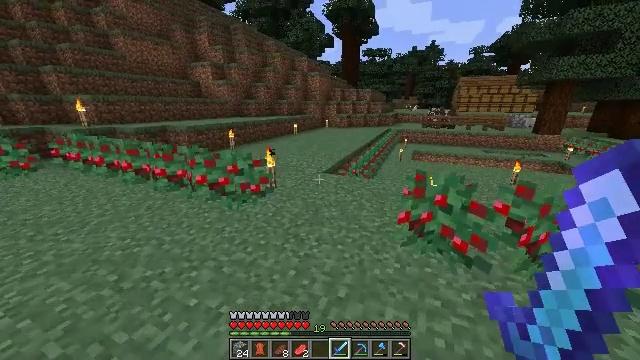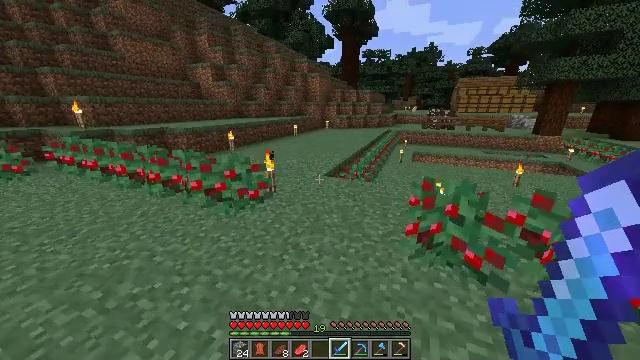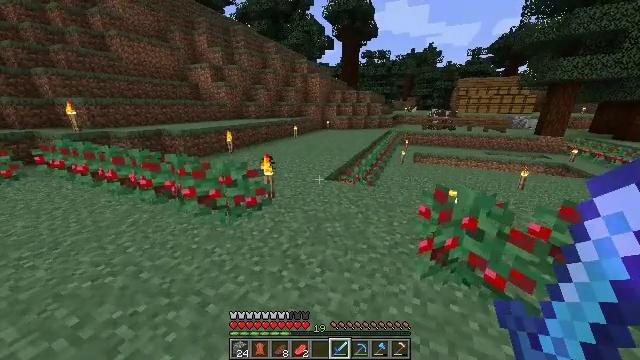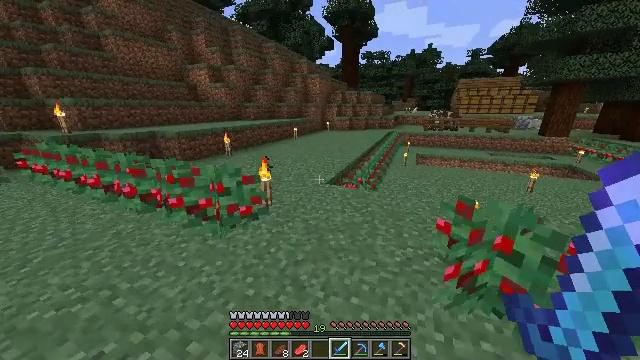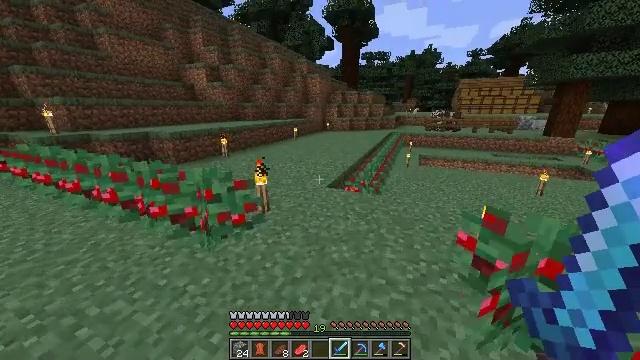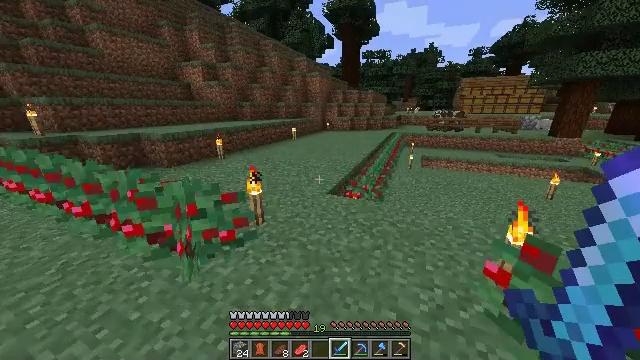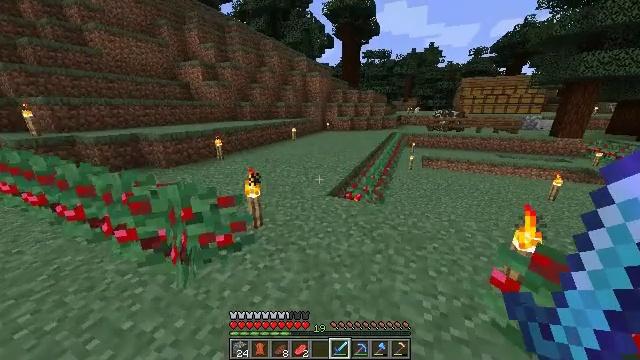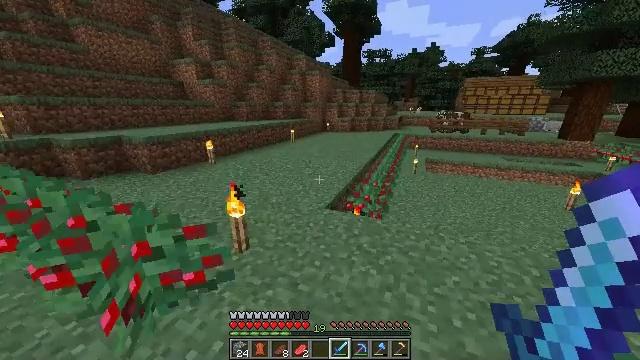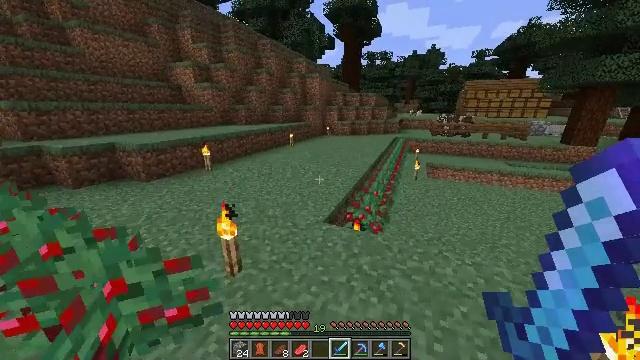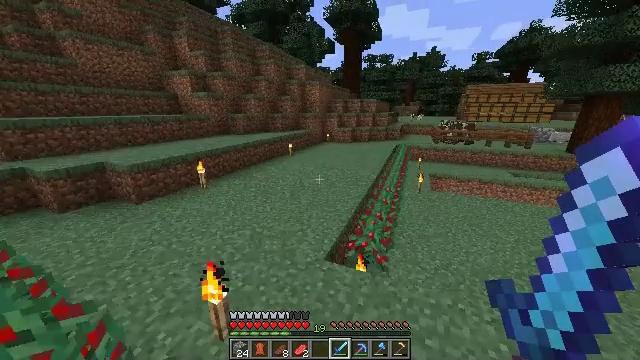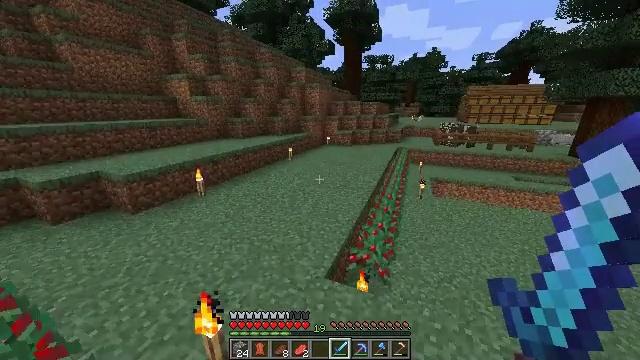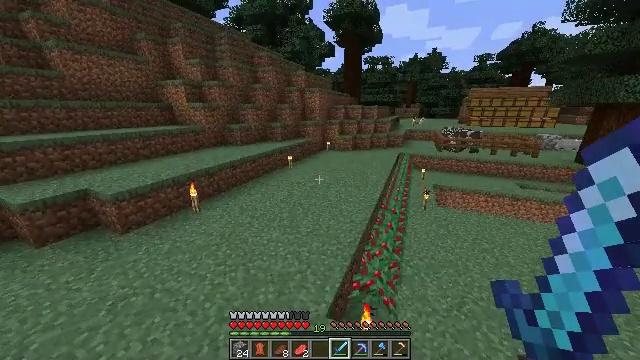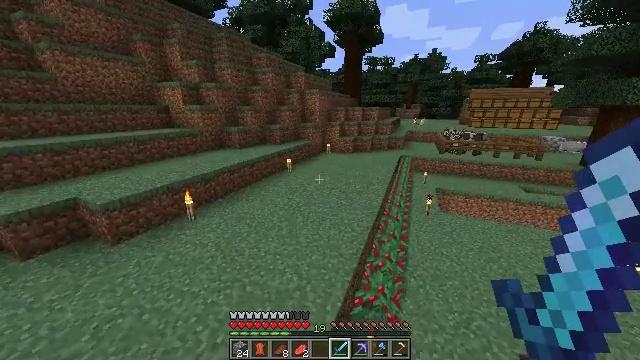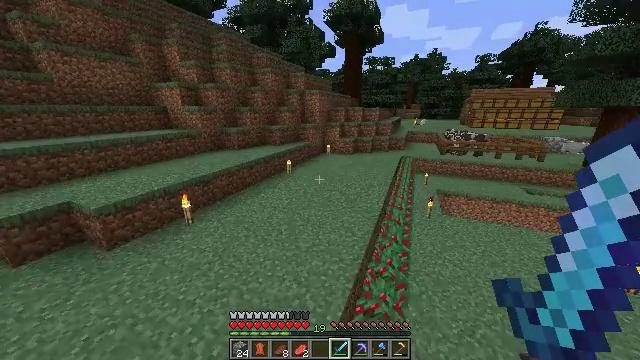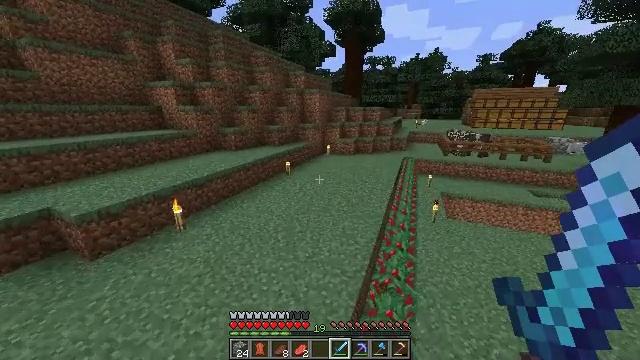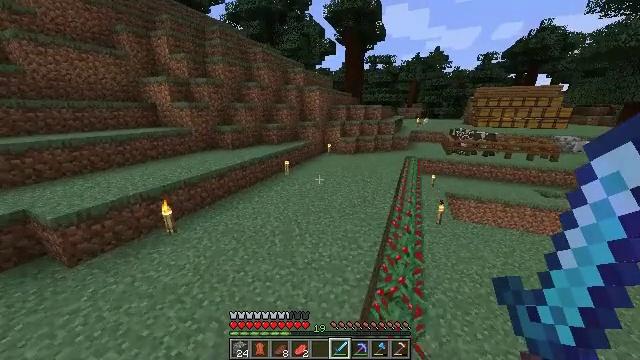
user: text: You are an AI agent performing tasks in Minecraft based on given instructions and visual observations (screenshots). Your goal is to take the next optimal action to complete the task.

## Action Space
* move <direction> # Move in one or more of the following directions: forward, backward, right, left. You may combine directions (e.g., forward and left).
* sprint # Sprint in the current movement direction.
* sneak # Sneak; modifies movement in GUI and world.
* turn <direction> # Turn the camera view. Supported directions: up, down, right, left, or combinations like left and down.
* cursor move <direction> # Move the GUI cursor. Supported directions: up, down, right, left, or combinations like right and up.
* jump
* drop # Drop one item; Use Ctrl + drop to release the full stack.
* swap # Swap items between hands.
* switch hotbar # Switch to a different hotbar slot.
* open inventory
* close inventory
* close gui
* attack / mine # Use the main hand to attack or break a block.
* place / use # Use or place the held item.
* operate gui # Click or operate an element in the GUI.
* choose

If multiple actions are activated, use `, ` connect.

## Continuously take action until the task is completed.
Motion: motion action
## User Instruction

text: Get wheat from the farmland.
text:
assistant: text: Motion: move forward
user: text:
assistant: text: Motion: move forward
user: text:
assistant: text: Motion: move forward
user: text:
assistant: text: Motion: move forward
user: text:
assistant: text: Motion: move forward
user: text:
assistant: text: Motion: move forward
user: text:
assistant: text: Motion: move forward
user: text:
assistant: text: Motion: move forward, jump
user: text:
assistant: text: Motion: move forward, jump
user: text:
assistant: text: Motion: move forward, jump
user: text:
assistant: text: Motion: move forward, jump
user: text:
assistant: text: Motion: move forward, jump
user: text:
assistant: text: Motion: move forward, jump
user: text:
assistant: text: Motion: move forward, jump
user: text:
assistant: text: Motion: move forward, jump
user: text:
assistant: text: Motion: move forward, jump
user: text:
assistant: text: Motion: move forward, jump
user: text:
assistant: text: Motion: move forward, jump
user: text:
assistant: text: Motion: move forward, sprint, jump
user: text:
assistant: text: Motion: move forward, sprint, turn right, jump
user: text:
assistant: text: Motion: move forward, sprint, turn right, jump
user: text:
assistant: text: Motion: move forward, sprint, turn right, jump
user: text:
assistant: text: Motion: move forward, sprint, turn right and up, jump
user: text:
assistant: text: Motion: move forward, turn right and up, jump
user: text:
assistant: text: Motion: move forward, jump
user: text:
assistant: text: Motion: move forward, jump
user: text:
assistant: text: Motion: move forward, jump
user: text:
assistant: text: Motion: move forward, jump
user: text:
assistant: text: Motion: move forward, jump
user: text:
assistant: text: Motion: move forward, jump